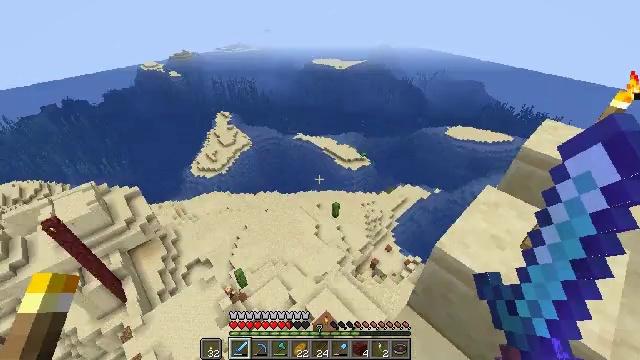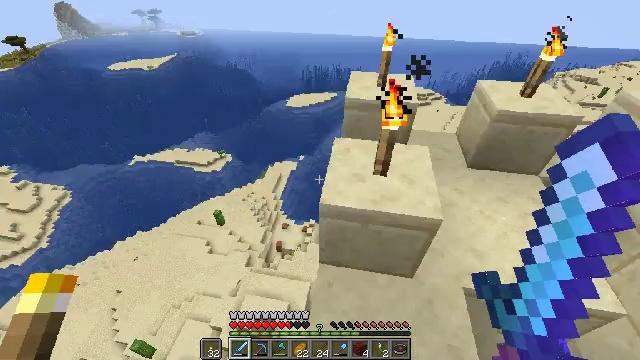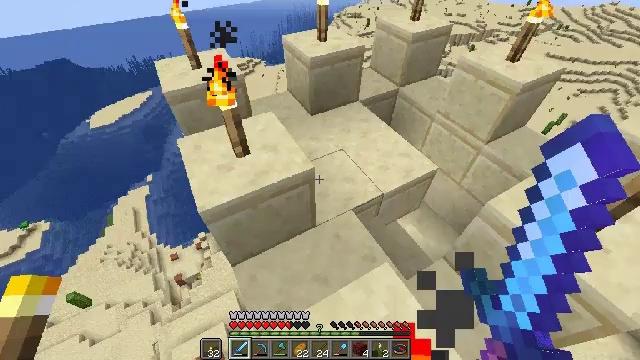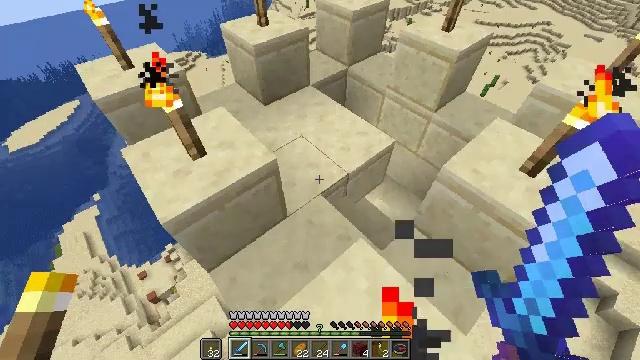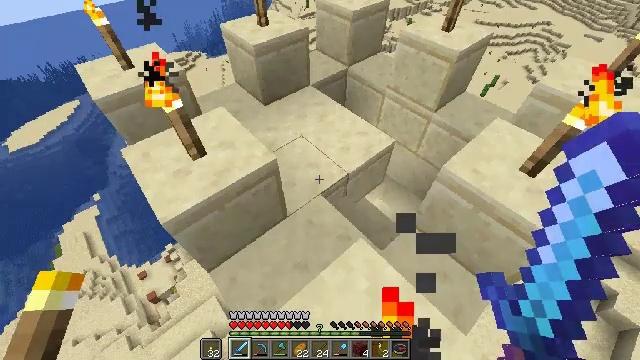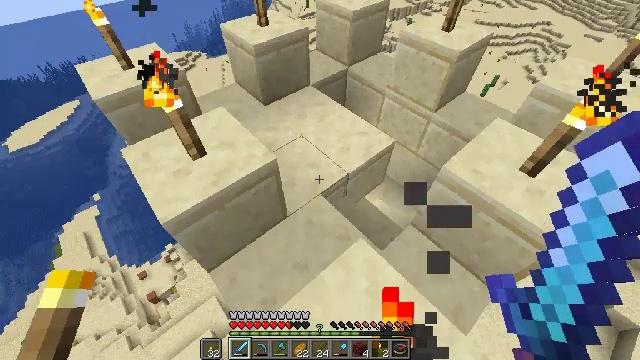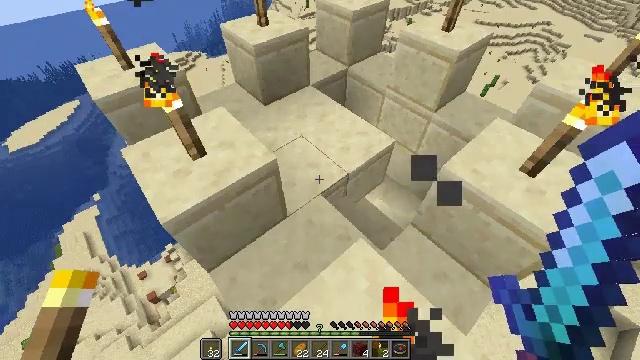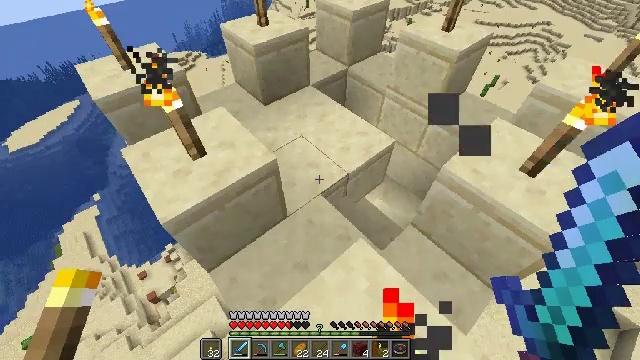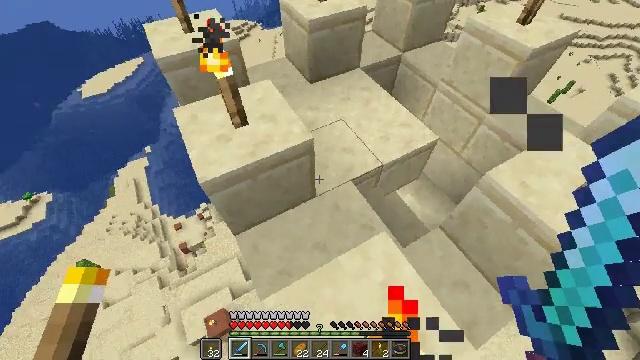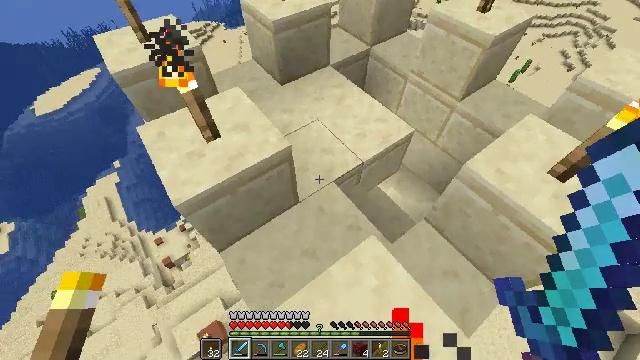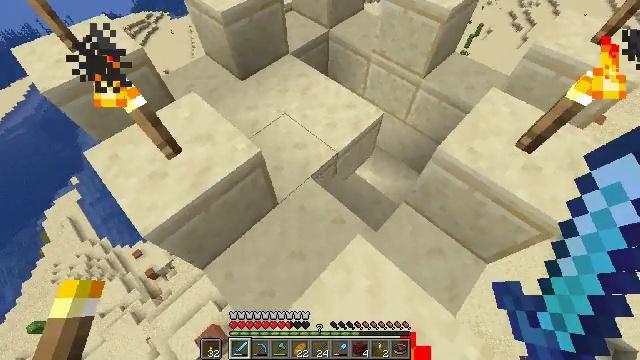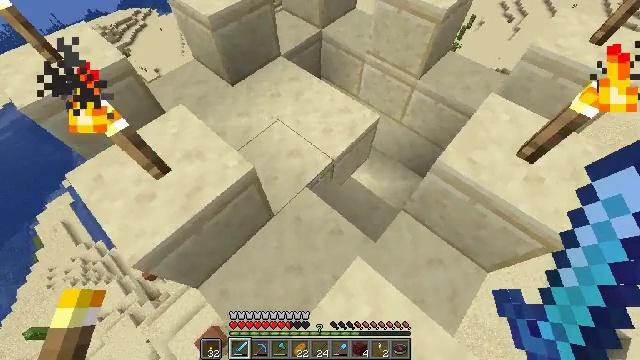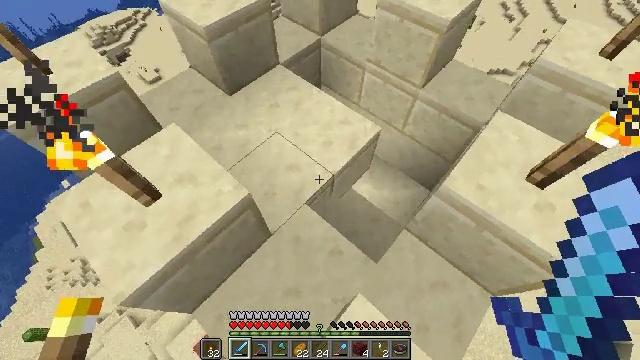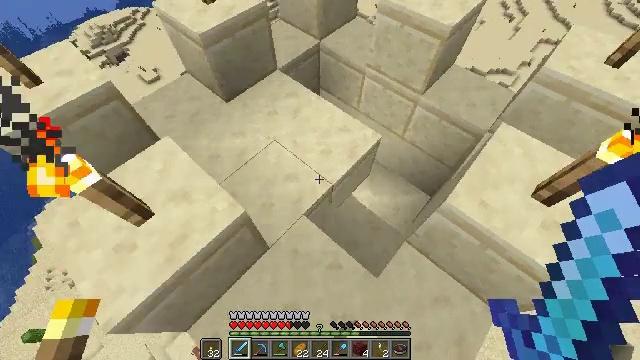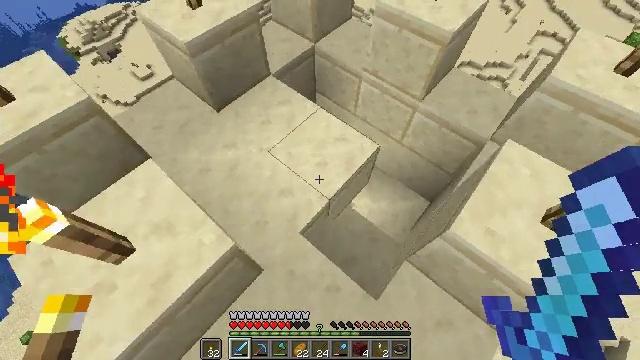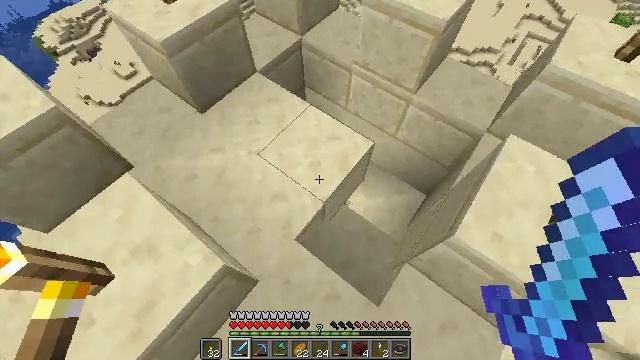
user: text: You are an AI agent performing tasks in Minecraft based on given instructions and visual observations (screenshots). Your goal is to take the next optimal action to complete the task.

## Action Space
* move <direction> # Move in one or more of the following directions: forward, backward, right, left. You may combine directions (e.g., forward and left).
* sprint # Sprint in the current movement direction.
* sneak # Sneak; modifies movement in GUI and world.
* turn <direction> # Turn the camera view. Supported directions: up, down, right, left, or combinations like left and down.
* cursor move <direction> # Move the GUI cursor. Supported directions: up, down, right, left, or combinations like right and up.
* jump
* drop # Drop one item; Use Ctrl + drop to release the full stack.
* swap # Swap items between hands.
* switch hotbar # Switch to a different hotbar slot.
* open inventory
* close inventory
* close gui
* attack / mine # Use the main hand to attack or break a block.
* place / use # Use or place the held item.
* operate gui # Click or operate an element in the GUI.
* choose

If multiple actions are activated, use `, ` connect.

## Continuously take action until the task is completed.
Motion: motion action
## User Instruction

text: Harvest the dead bush.
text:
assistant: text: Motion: turn right and down
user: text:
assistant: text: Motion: turn right and down
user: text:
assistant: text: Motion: turn right and down
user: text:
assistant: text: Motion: no_op
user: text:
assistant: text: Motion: no_op
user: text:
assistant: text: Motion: no_op
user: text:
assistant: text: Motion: no_op
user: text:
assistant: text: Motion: turn left and down
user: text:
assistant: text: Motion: move forward, turn right
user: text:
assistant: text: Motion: move forward, turn right and down
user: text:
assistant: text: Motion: move forward, turn right
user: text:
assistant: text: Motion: move forward
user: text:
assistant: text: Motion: move forward
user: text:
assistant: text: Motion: move forward, turn right and down
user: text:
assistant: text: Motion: move forward, turn right and down
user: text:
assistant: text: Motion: move forward, turn right and down
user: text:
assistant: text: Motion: move forward, turn right and down
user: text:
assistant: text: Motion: move forward, turn right and down
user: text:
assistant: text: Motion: move forward, turn right and down
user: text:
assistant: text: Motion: move forward, turn right and down
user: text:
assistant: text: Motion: move forward, turn right and down
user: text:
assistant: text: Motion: move forward, turn right and down
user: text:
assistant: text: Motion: move forward, turn right and down
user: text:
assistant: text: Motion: move forward
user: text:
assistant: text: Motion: move forward
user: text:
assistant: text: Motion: move forward, turn left
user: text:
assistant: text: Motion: move forward, turn left
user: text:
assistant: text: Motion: move forward, turn left
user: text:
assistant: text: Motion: move forward, turn left
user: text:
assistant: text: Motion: move forward, turn left